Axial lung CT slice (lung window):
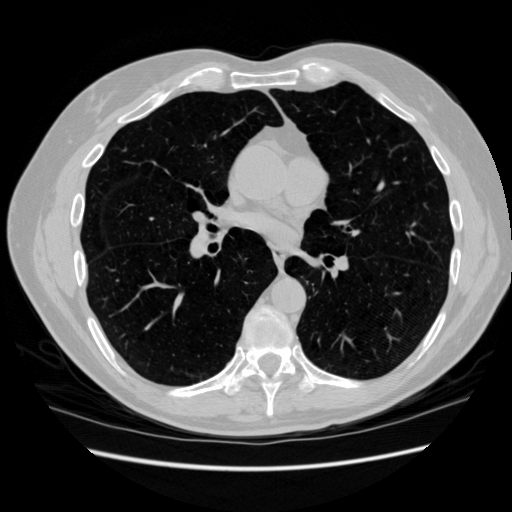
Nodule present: no